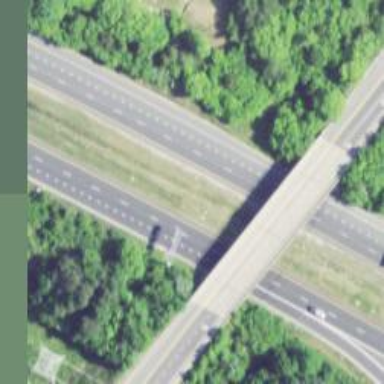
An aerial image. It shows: Expressway with asphalt surface classified as trunk highway.